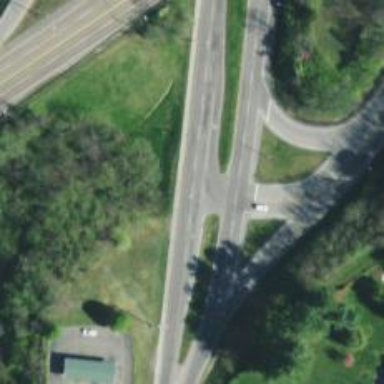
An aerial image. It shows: Secondary link road.